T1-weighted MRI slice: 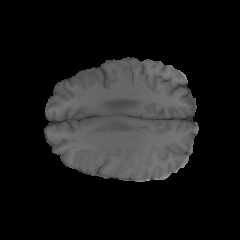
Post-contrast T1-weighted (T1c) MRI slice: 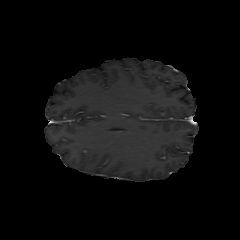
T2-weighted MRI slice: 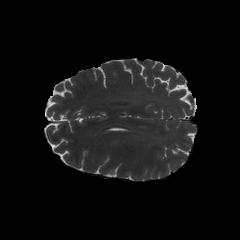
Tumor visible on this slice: no